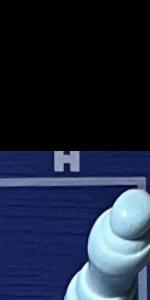
Label: Empty